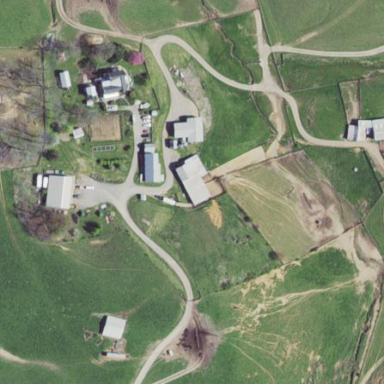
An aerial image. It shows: Farmyard area.